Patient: sex M, age 35
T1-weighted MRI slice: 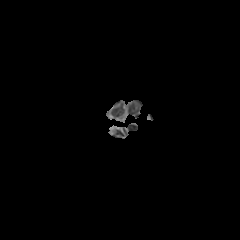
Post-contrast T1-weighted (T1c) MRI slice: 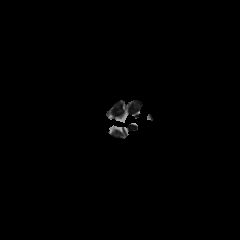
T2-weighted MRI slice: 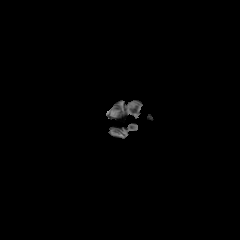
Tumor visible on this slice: no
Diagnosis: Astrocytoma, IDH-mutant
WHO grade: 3